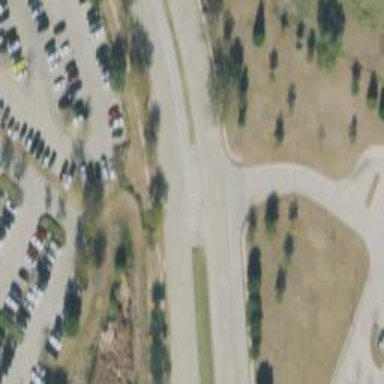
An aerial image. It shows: Driveway service road connected to tertiary link road.